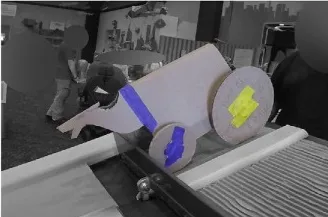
Creative Products of Gravity Racer. These examples highlight just some of the creative variation seen across groups. Panel : Viking car (differs in wheel configuration).
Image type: radiology (x_ray)